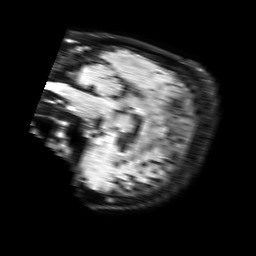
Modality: FLAIR
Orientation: sagittal
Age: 57
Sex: male
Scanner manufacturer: philips
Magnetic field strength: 1.5 T
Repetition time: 6 s
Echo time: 0.1029 s